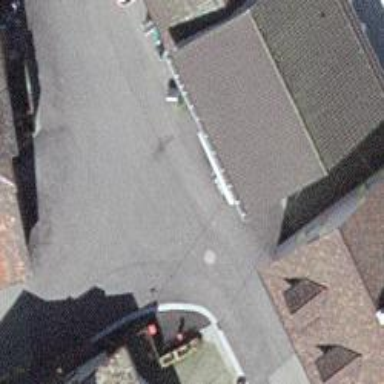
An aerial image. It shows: Post box is visible.